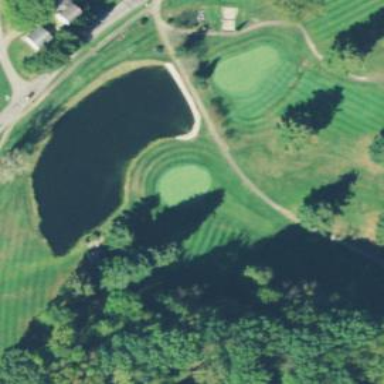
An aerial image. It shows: Path for both roads and golfers.